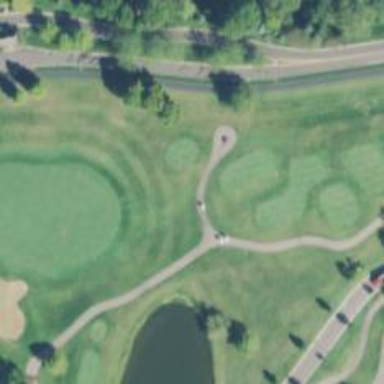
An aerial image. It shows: Path for both road and golf.